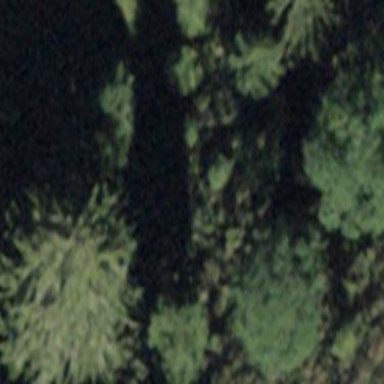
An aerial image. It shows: Forest area.